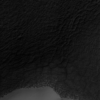
Label: not_dusty